Question: I have simple WinForms GUI that I want to use with TabPages. The problem I'm having is resizing and working with multiple sizes of screens. What settings do I change for each TextBox, GroupBox to make it fit the screen nicely without making it feel to the user like it's badly designed?
Usually I would use 'Dock' Fill but it doesn't work with more then 1 'GroupBox'. Then I checked/played with Anchor trying to make it bind to Top, Left, Right, Bottom for everything but that makes a big mess (textboxes overlapping other label, texboxes etc.). I tried to choose some here, some here but whenever I try resize unexpected things happen. How would I go from here? My system is 24" and resolution 1920x1080p, but my users often have a range from 1024x768 to 1920x1080.
Right now I'm using Devexpress controls but the question applies to both Devexpress and builtin controls.

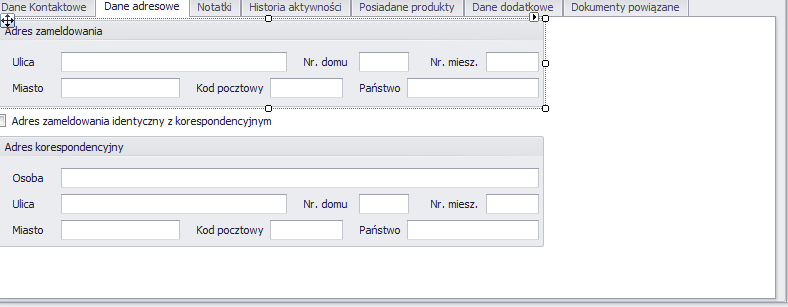
Answer: First, set the form size in the designer to a bit less than the minimum expected resolution - say 900x650 or so. Then you can design a form that will work at all resolutions even if it doesn't get resized.
Next, work out which controls should stay a fixed size, and which should stretch/grow as the form us made bigger. Firstly, some fields won't benefit from being enlarged (e.g if you have a text box that always contains a percentage of up to 3 digits, it is pointless or even counter-productive to allow it to grow big enough to show 9 digits. Secondly, some fields fill the entire width of the form, so they naturally will work better if they grow with it.
Now, set the anchoring. In general, anchor the edge of a control to the nearest edge of the form. If you set only one anchor, the control will not stretch, and the anchored edge will start the same distance from that side of the form.
If you want a control to stretch, anchor opposing sides (eg left and right). This will keep those edges the same distance from the form's edges, so the control will stretch to fit.
You will see that if one control is anchored in place, and the control next to it is set to stretch, there is a good chance that they'll end up overlapping, so you must treat all controls across the form as a related group.
For more control, place groups of controls into a container control like a panel or group box. Then their anchoring relates to their parent group, and the group can be anchored to the form.
To see the effects, just resize the form in the designer and see where everything goes - then undo and fix any anchoring that didn't work. You'll soon get a feel for how the layout works, and how to design forms to work well with resizing.